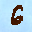
Label: 6